Question: I'm trying to detect a Kontakt Beacon with the following BeaconLayout:
'''
setBeaconLayout("m:8-9=0215,i:10-13,i:14-15,i:16-17,i:18-25"));
'''
but I don't seem to be doing it correctly. The advertising packet structure is like this:

Thanks in advance.
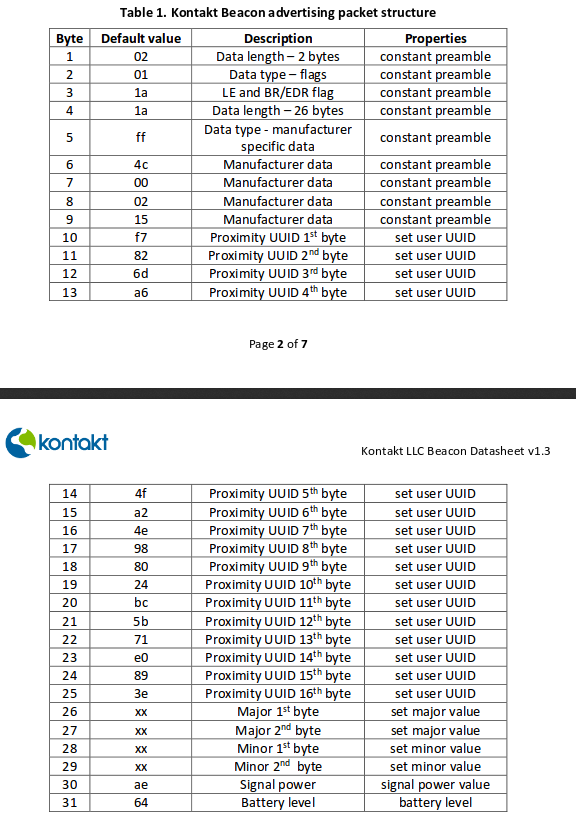
Answer: Thanks to @davidgyoung comments, I finally could detect my Kontakt beacon with the following code:
'''
public class MainActivity extends Activity implements BeaconConsumer {
protected static final String TAG = "RangingActivity";
BeaconManager beaconManager = BeaconManager.getInstanceForApplication(this);
@Override
protected void onCreate(Bundle savedInstanceState) {
super.onCreate(savedInstanceState);
setContentView(R.layout.activity_main);
beaconManager.getBeaconParsers().add(new BeaconParser().setBeaconLayout("m:2-3=0215,i:4-19,i:20-21,i:22-23,p:24-24,d:25-25"));
beaconManager.bind(this);
}
@Override
public void onBeaconServiceConnect() {
beaconManager.setRangeNotifier(new RangeNotifier() {
@Override
public void didRangeBeaconsInRegion(Collection<Beacon> beacons, Region region) {
if (beacons.size() > 0) {
Log.d(TAG, "The first beacon I see is about "+beacons.iterator().next().getDistance()+" meters away.");
}
}
});
try {
beaconManager.startRangingBeaconsInRegion(new Region("myRangingUniqueId", null, null, null));
} catch (RemoteException e) { }
}
'''
Please note that I'm using a 2.2 version Kontakt beacon, which is a different version from the layout posted above.